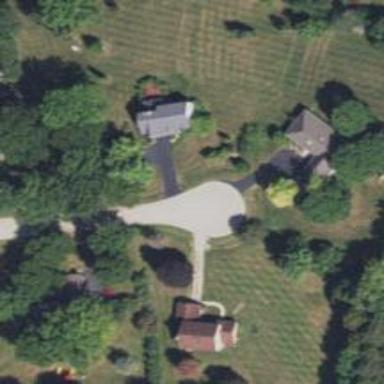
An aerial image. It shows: Driveway leading to service road.